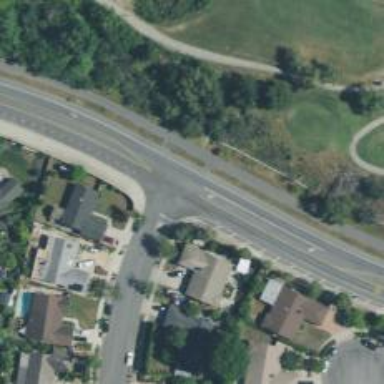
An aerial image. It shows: Unmarked crossing on the road.